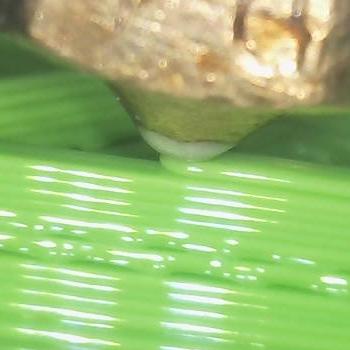
Flow rate: 252%